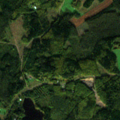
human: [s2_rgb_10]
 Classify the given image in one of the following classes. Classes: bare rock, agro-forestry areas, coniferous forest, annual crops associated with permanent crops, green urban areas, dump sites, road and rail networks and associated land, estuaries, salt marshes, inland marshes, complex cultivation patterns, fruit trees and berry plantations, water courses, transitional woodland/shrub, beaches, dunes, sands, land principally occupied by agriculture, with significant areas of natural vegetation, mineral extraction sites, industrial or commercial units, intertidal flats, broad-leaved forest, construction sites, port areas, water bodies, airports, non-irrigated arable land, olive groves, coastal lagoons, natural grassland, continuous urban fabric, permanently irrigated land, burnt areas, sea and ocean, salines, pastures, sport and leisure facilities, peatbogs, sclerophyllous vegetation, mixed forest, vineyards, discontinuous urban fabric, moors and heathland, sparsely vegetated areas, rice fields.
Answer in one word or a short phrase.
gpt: coniferous forest, mixed forest